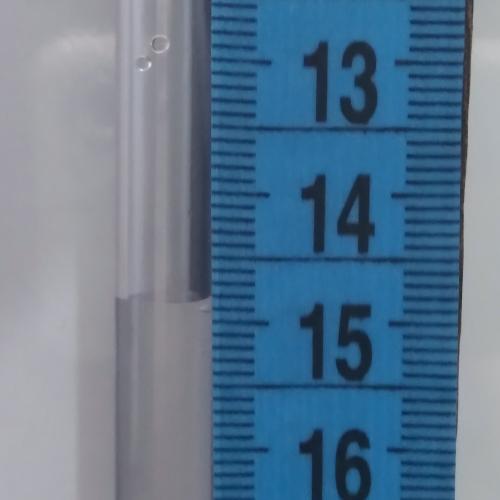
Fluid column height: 14.8 cm